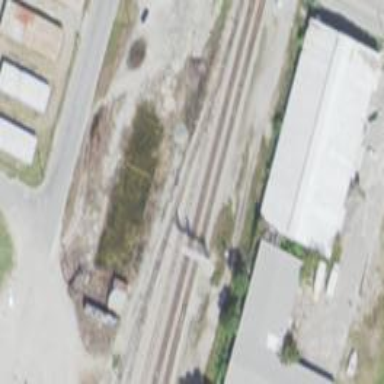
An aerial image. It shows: Railway siding for service.